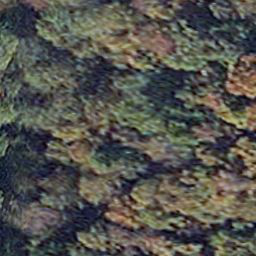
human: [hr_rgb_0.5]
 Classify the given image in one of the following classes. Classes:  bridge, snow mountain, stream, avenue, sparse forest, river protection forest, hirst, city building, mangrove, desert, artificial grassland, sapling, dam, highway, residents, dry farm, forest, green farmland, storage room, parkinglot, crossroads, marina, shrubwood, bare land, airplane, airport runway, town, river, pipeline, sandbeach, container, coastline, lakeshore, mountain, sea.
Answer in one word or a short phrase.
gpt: mangrove